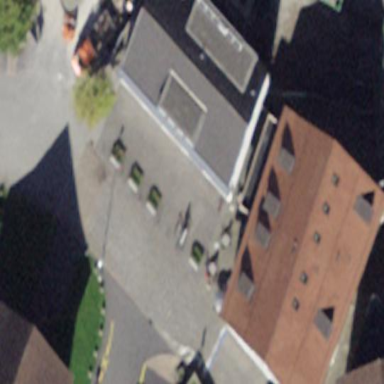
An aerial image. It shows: Public building.